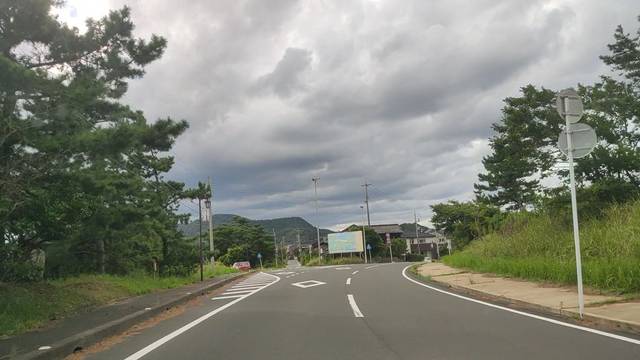
Region: Japan
Coordinates: 35.643, 134.914